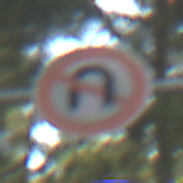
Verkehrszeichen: VerbotWenden
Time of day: MorningAfternoon
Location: Outdoor (Nature)
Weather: Clear
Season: NotSpecified
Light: Natural